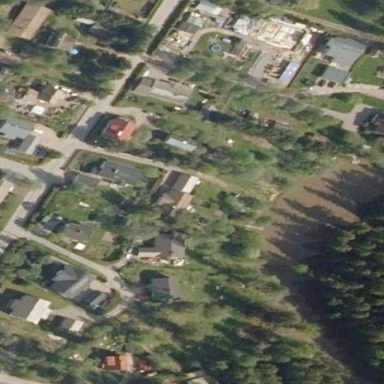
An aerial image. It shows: Residential area.